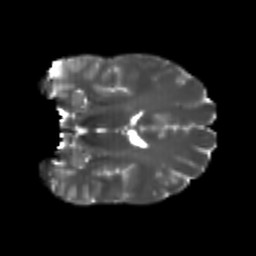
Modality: T2w
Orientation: coronal
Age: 20
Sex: male
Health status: healthy
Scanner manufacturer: philips
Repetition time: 7.391 s
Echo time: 0.08599 s